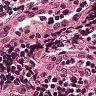
Metastatic tissue present: no